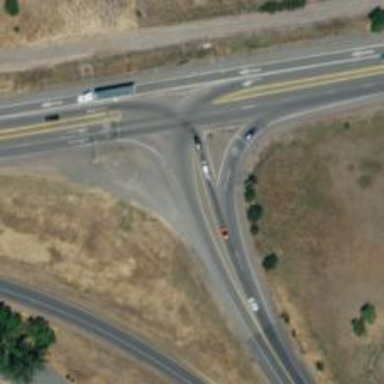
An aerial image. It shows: Trunk link road with asphalt surface.